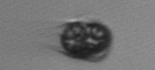
Label: Mesodinium